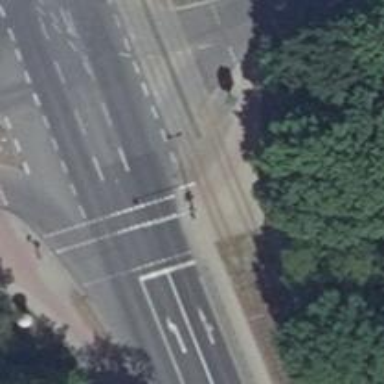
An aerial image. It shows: Railway crossing with traffic signals.